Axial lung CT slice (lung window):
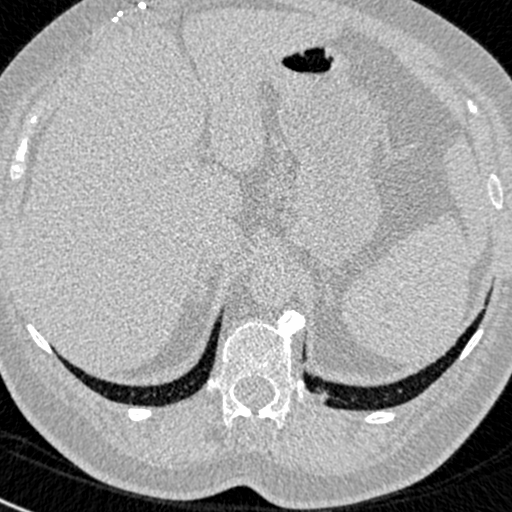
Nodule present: no